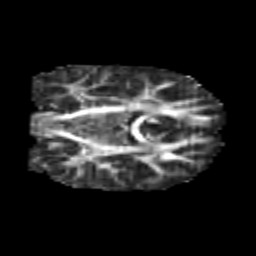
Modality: FA
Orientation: coronal
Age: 6
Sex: male
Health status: healthy